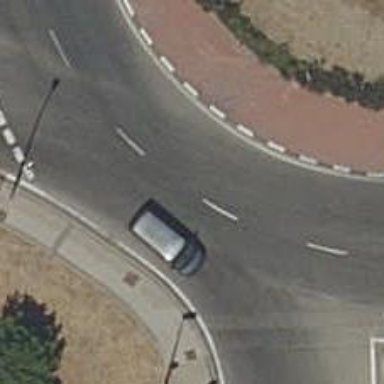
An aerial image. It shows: Secondary road leading to roundabout.